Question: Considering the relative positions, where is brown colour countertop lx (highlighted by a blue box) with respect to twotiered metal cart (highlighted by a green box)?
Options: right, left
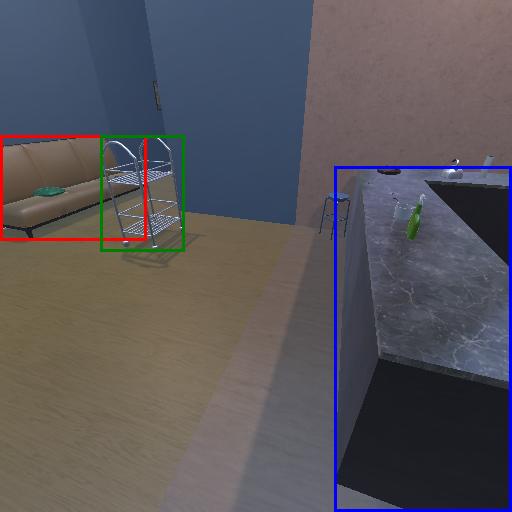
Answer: right